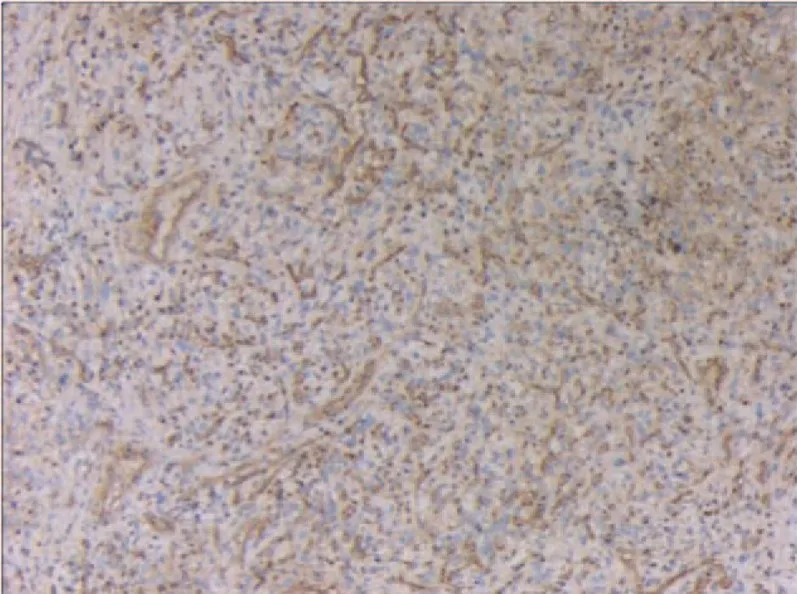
Immunohistochemical staining showing positive vimentin.
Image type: pathology (immunostaining)